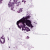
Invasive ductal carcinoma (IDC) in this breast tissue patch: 1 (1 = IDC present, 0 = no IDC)